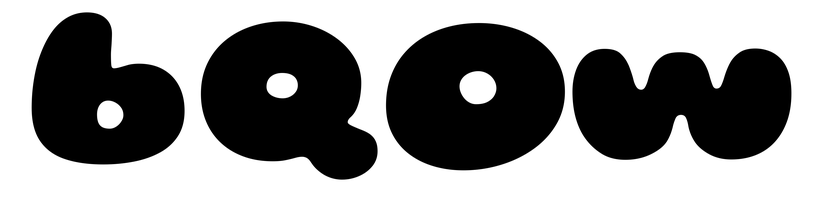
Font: Gluten_Black